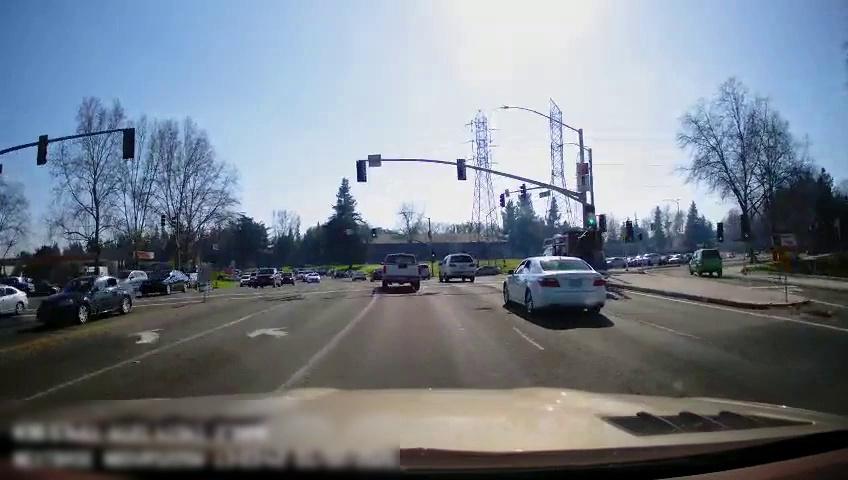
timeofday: Day
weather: Sunny
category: Drivable Space
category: Vehicles | Car
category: Vehicles | Car
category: Vehicles | SUV
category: Vehicles | Car
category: Vehicles | Car
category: Vehicles | Car
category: Vehicles | SUV
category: Vehicles | SUV
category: Vehicles | SUV
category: Vehicles | Car
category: Vehicles | Car
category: Vehicles | Car
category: Vehicles | Truck
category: Vehicles | Car
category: Vehicles | Truck
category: Vehicles | Car
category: Vehicles | Van
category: Vehicles | SUV
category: Vehicles | Car
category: Vehicles | Car
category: Vehicles | Car
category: Lanes | Opposite Lane
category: Lanes | Current Lane
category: Lanes | Current Lane
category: Lanes | Current Lane
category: Lanes | Alternate Lane
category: Lanes | Alternate Lane
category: Traffic | Lights
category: Traffic | Lights
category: Traffic | Lights
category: Traffic | Signs
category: Traffic | Lights
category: Traffic | Lights
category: Traffic | Lights
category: Traffic | Lights
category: Traffic | Lights
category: Traffic | Lights
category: Traffic | Lights
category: Traffic | Lights
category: Traffic | Lights
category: Traffic | Signs
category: Traffic | Signs
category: Traffic | Lights